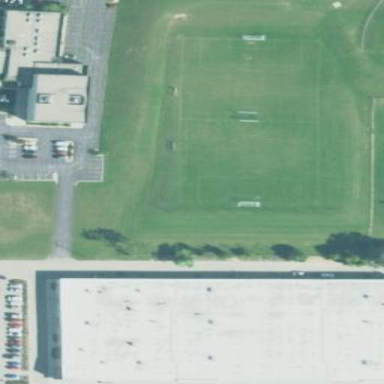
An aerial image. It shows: Soccer pitch for leisure land activities.